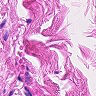
Metastatic tissue present: no